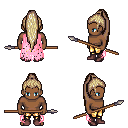
a pixel art fantasy rpg character, male body template, human, dark skin, pink tattered cape, gold greaves, white blonde extra-long topknot hairstyle, maroon shoes, spear, four views (front, back, left, right), 2x2 character sprite sheet, small pixel art, hard edges, no anti-aliasing